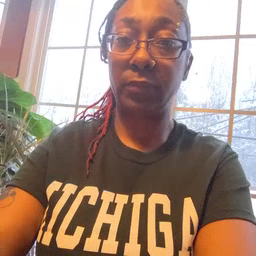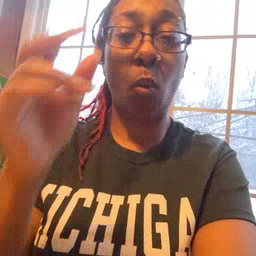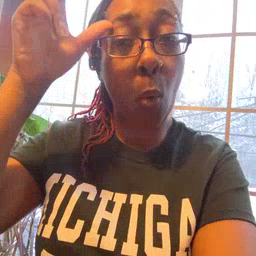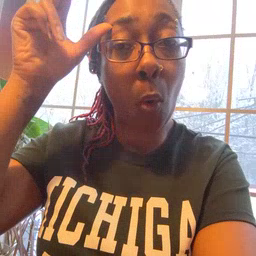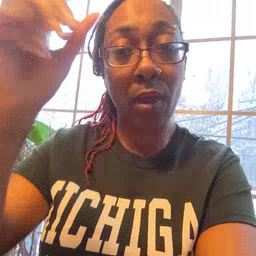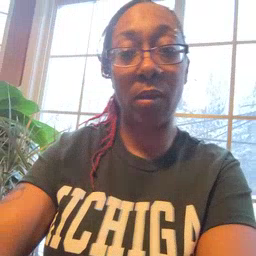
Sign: horse